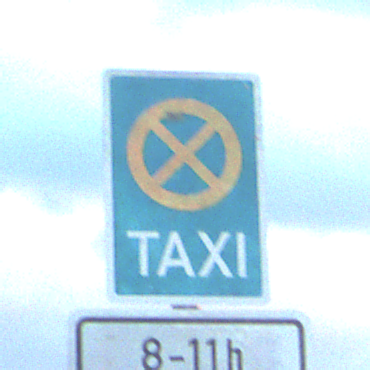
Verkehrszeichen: Taxenstand
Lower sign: ZeitangabenOhneBeschraenkungAufWochentage2
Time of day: SunriseSunset
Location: Outdoor (Beach)
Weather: PartlyCloudy
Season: NotSpecified
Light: Natural